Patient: sex F, age 77
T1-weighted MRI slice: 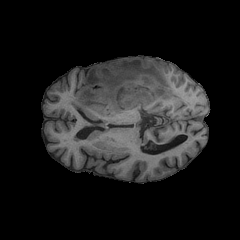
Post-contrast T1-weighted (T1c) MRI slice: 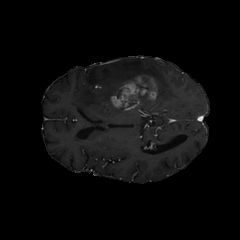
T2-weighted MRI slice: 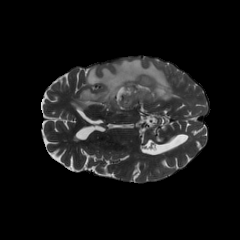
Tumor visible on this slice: yes
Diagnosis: Glioblastoma, IDH-wildtype
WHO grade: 4